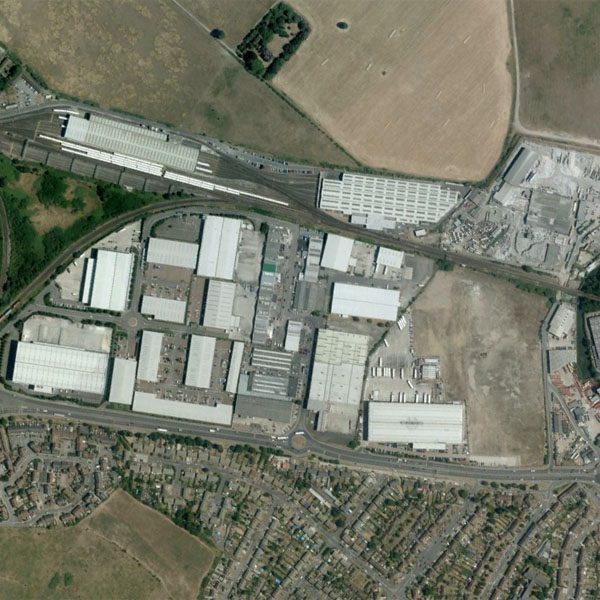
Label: Industrial